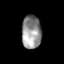
Tissue: skin
Cell type: Others
Senescence score: 0.2454
Nuclear area (px): 639
Mean DAPI intensity: 145.07